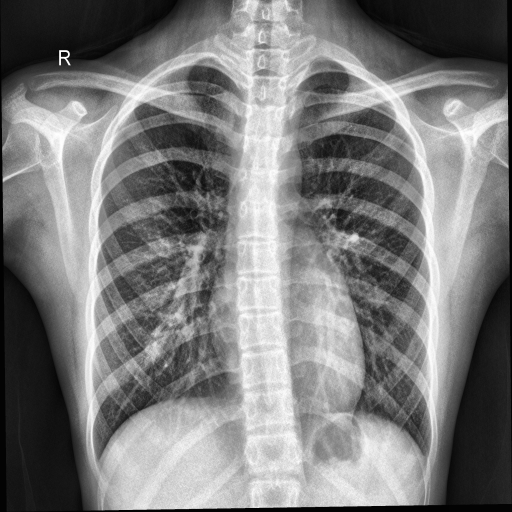
Finding: NORMAL